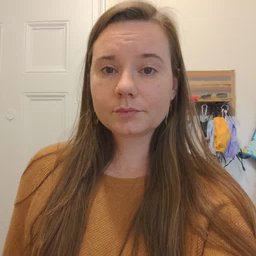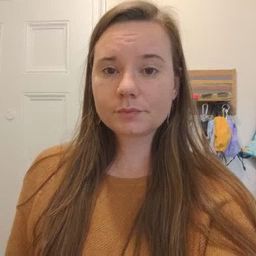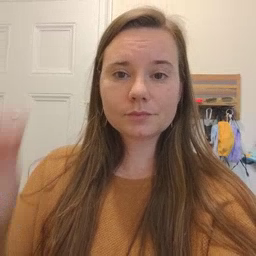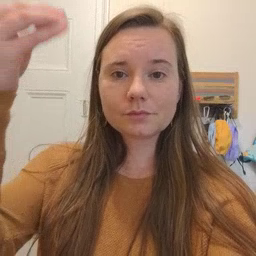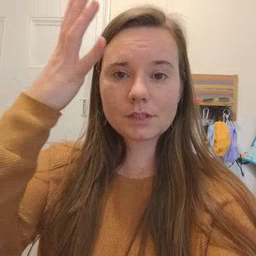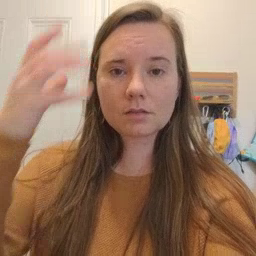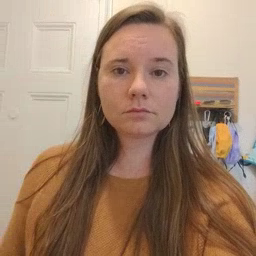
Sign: sun